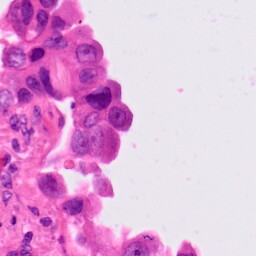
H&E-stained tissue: Lung